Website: slack
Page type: account-dashboard
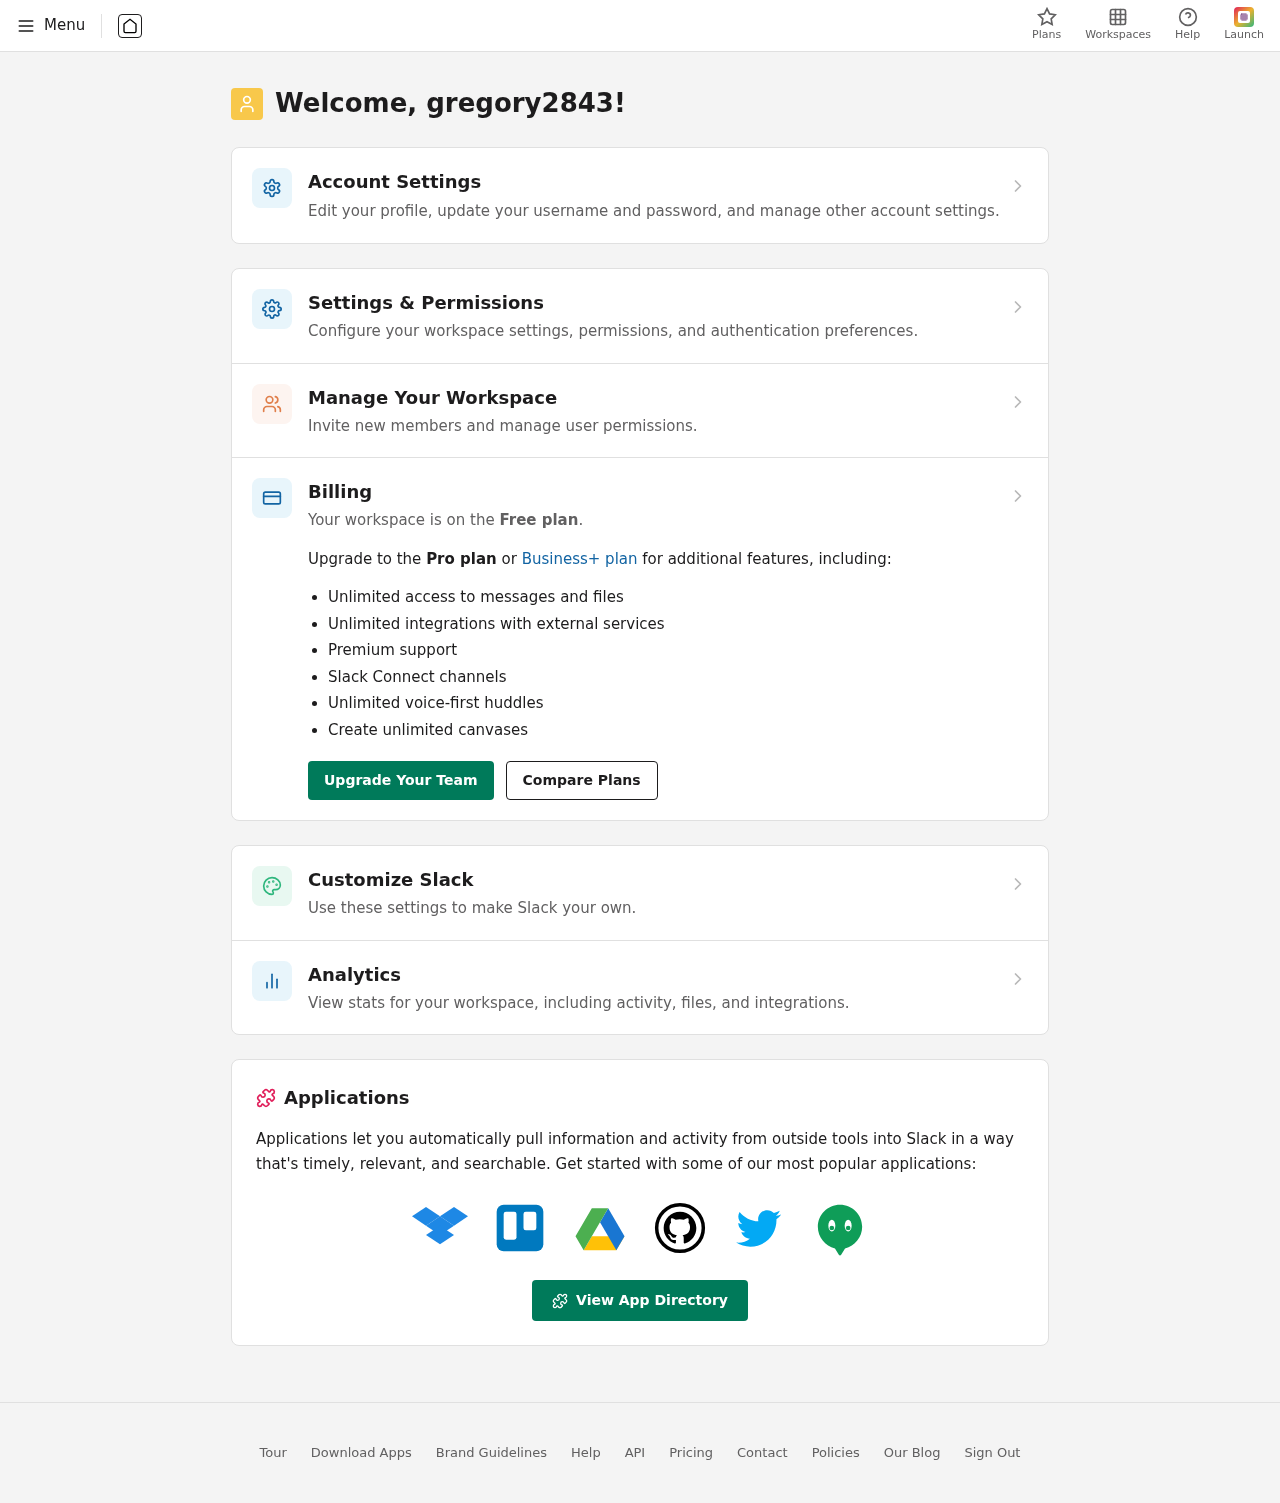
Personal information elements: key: PII_LOGIN_USERNAME
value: gregory2843